Question: In the graph below,
-
The graph below is produced with the <URL> in pdf device.
Any help with these issues is highly appreciated.(Newbie to R!). Since all the code is too long to post here, I have posted a part relevant to the problem here for Fig.C

'''
#FigC
label1=c(0,100,200,300)
plot(data$TimeVariable2C,data$Variable2C,axes=FALSE,ylab="",xlab="",xlim=c(0,24),
ylim=c(0,2.4),xaxs="i",yaxs="i",pch=19)
lines(data$TimeVariable3C,data$Variable3C)
axis(2,tick=T,at=seq(0.0,2.4,by=0.6),label= seq(0.0,2.4,by=0.6))
axis(1,tick=T,at=seq(0,24,by=6),label=seq(0,24,by=6))
mtext("(C)",side=1,outer=F,line=-10,adj=0.8)
minor.tick(nx=5,ny=5)
par(new=TRUE)
plot(data$TimeVariable1C,data$Variable1C,axes=FALSE,xlab="",ylab="",type="l",
ylim=c(800,0),xaxs="i",yaxs="i")
axis(3,xlim=c(0,24),tick=TRUE,at= seq(0,24,by=6),label=seq(0,24,by=6),col.axis="violetred4",col="violetred4")
axis(4,tick=TRUE,at= label1,label=label1,col.axis="violetred4",col="violetred4")
polygon(data$TimeVariable1C,data$Variable1C,col='violetred4',border=NA)
'''
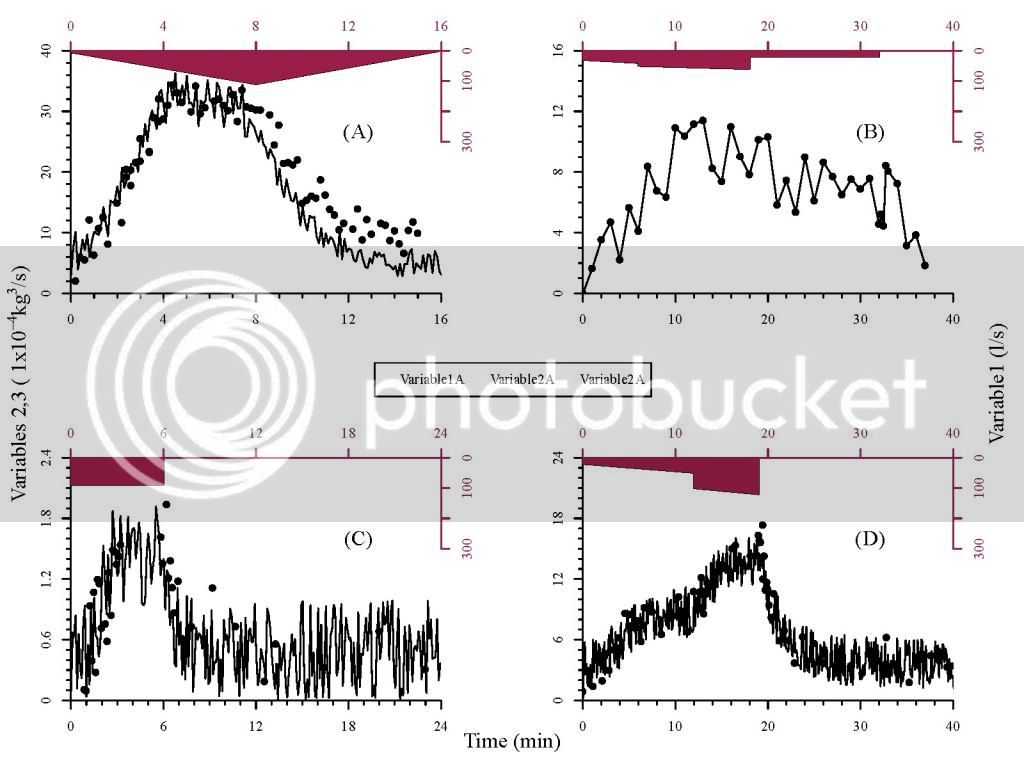
Answer: You ask many questions in the same OP. I will try to answer to just one : How to simplify your code or rather how to call it once for each letter. I think it is better to put your data in the long format. For example, This will create a list of 4 elements
'''
ll <- lapply(LETTERS[1:4],function(let){
dat.let <- dat[,grepl(let,colnames(dat))]
dd <- reshape(dat.let,direction ='long',
v.names=c('TimeVariable','Variable'),
varying=1:6)
dd$time <- factor(dd$time)
dd$Type <- let
dd
}
)
'''
ll is a list of 4 data.frame, where each one that looks like :
'''
head(ll[[1]])
time TimeVariable Variable id Type
1.1 1 0 0 1 A
2.1 1 0 5 2 A
3.1 1 8 110 3 A
4.1 1 16 0 4 A
5.1 1 NA NA 5 A
6.1 1 NA NA 6 A
'''
Then you can use it like this for example :
library(Hmisc)
'''
layout(matrix(1:4, 2, 2, byrow = TRUE))
lapply(ll,function(data){
label1=c(0,100,200,300)
Type <- unique(dat$Type)
dat <- subset(data,time==2)
x.mm <- max(dat$Variable,na.rm=TRUE)
plot(dat$TimeVariable,dat$Variable,axes=FALSE,ylab="",xlab="",xlim=c(0,x.mm),
ylim=c(0,2.4),xaxs="i",yaxs="i",pch=19)
dat <- subset(data,time==2)
lines(dat$TimeVariable,dat$Variable)
axis(2,tick=T,at=seq(0.0,2.4,by=0.6),label= seq(0.0,2.4,by=0.6))
axis(1,tick=T,at=seq(0,x.mm,by=6),label=seq(0,x.mm,by=6))
mtext(Type,side=1,outer=F,line=-10,adj=0.8)
minor.tick(nx=5,ny=5)
par(new=TRUE)
dat <- subset(data,time==1)
plot(dat$TimeVariable,dat$Variable,axes=FALSE,xlab="",ylab="",type="l",
ylim=c(800,0),xaxs="i",yaxs="i")
axis(3,xlim=c(0,24),tick=TRUE,at= seq(0,24,by=6),label=seq(0,24,by=6),col.axis="violetred4",col="violetred4")
axis(4,tick=TRUE,at= label1,label=label1,col.axis="violetred4",col="violetred4")
polygon(dat$TimeVariable,dat$Variable,col='violetred4',border=NA)
})
'''
Another advantage of using the long data format is to use ''ggplot2'and'facet_wrap' for example .
'''
## transform your data to a data.frame
dat.l <- do.call(rbind,ll)
library(ggplot2)
ggplot(subset(dat.l,time !=1)) +
geom_line(aes(x=TimeVariable,y=Variable,group=time,color=time))+
geom_polygon(data=subset(dat.l,time ==1),
aes(x=TimeVariable,y=60-Variable/10,fill=Type))+
geom_line(data=subset(dat.l,time ==1),
aes(x=TimeVariable,y=Variable,fill=Type))+
facet_wrap(~Type,scales='free')
'''